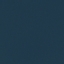
Label: SeaLake